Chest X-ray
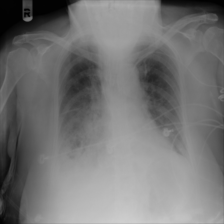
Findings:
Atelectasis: negative
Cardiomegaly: negative
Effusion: positive
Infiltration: negative
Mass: negative
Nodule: negative
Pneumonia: negative
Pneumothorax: negative
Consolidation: negative
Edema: negative
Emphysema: negative
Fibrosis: negative
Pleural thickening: negative
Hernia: negative